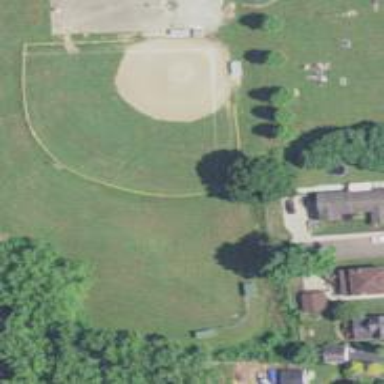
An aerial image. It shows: Baseball pitch for leisure and sports activities.